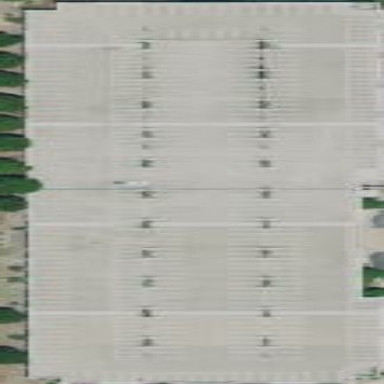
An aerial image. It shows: Multi-storey parking building with asphalt surface.